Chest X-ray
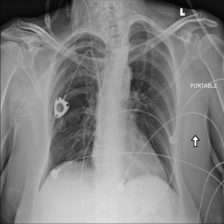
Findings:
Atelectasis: negative
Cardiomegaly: negative
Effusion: negative
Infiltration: negative
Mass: negative
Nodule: negative
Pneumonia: negative
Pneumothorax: negative
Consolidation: negative
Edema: negative
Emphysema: negative
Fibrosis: negative
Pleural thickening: negative
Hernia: negative